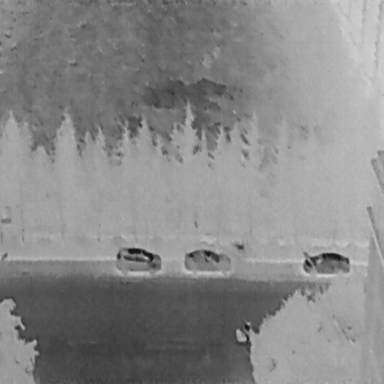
There are three Cars in the infrared image.